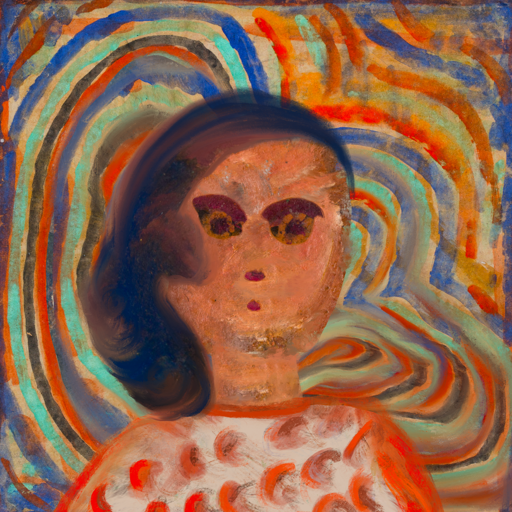
Background: Sisters, Head And Neck Front: Boggyland, Face Front: Doll, Bust: Rupkatha, Hair Front: Mother_And_Son_Son, Head Accessory: Blank, Second Necklace: Blank, Necklace: Blank, Baby: Blank